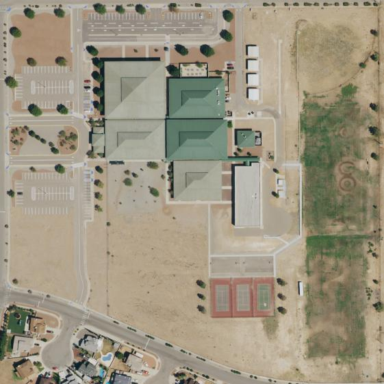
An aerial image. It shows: School.